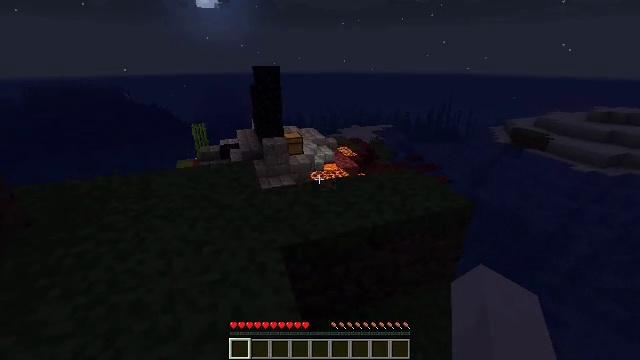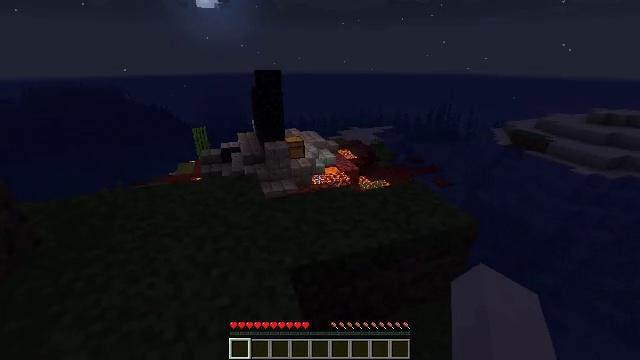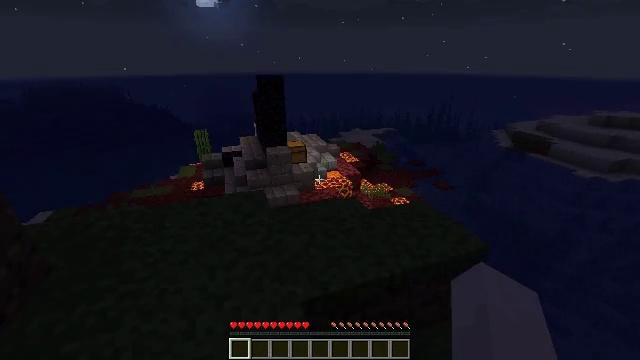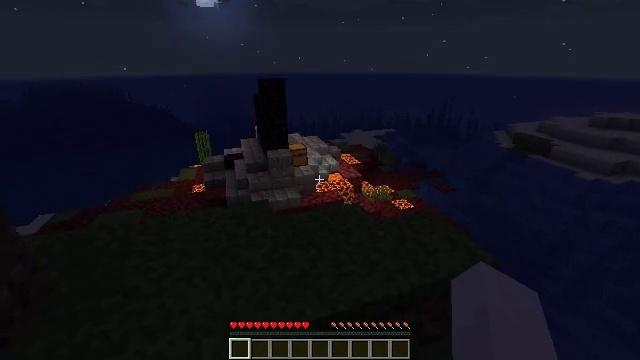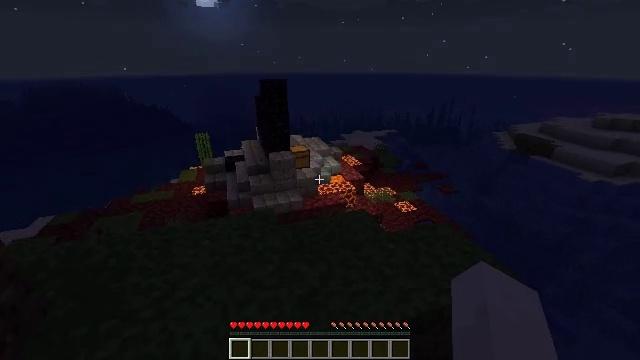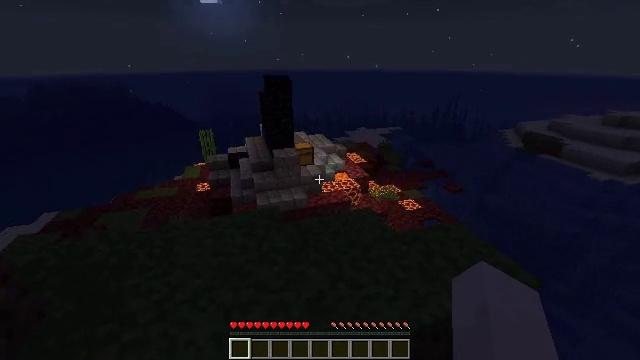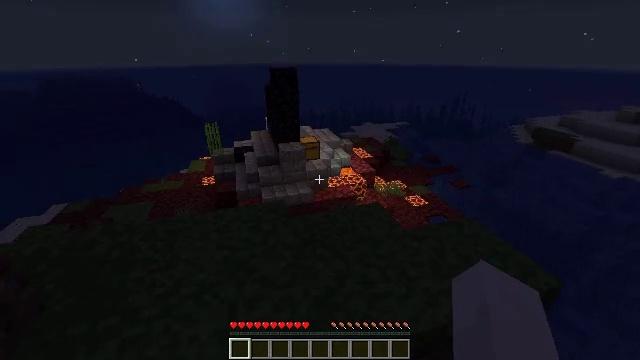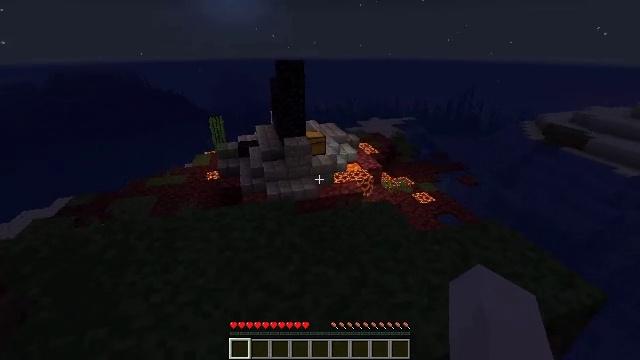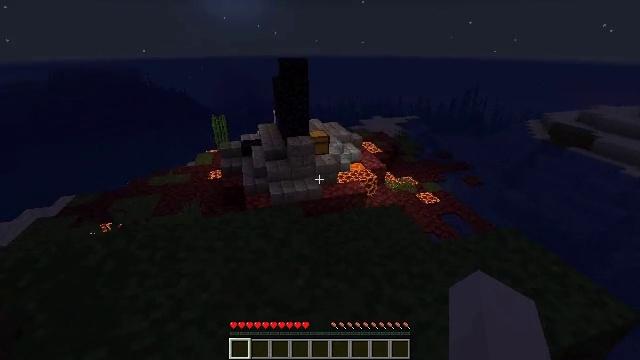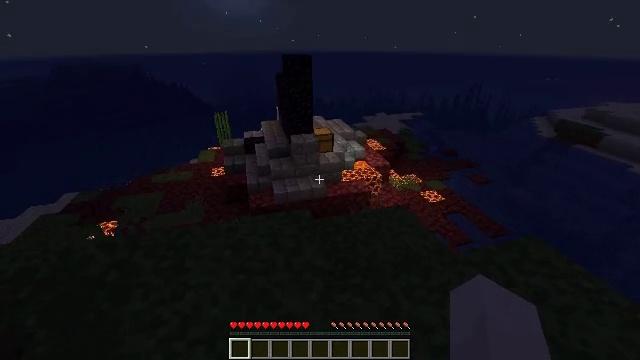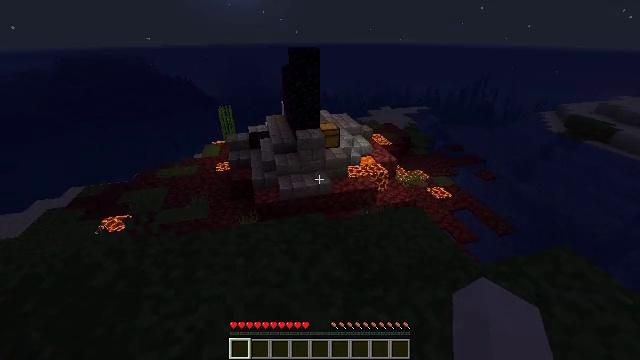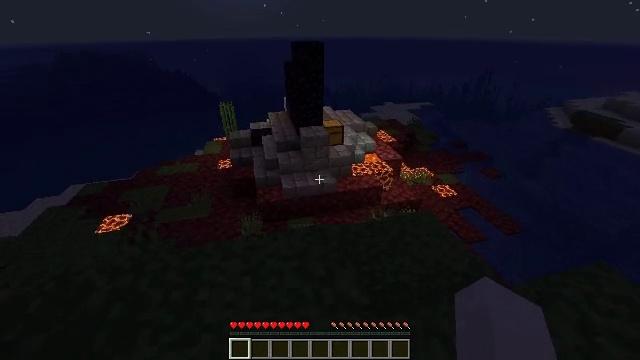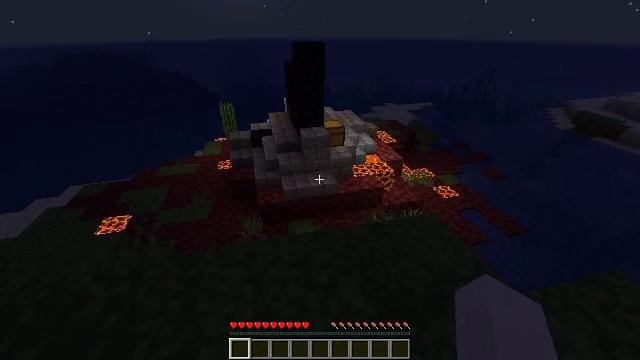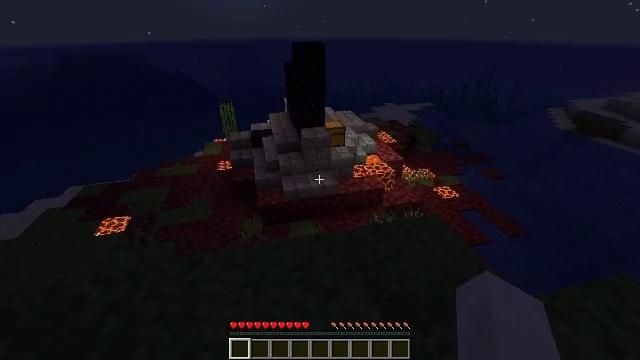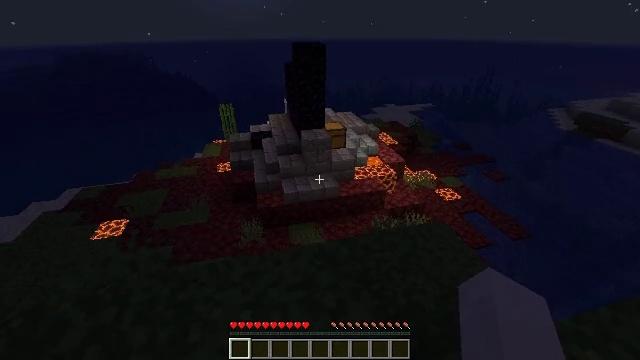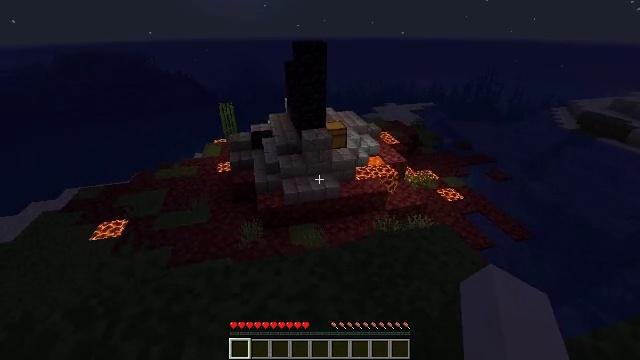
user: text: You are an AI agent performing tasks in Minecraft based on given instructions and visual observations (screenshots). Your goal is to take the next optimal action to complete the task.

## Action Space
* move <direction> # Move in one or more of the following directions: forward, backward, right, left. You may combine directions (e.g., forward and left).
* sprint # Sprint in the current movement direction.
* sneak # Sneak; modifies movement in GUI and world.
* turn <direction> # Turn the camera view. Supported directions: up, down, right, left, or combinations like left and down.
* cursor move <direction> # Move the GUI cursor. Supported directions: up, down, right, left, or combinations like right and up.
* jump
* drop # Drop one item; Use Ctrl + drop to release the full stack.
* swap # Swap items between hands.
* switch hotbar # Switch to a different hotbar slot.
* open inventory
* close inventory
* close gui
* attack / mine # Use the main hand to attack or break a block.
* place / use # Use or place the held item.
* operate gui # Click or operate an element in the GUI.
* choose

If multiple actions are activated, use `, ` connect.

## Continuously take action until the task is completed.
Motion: motion action
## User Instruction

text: Attack the chest to pick it up.
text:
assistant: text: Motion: move forward
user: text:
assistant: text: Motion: move forward
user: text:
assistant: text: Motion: move forward, jump
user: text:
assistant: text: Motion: move forward, jump
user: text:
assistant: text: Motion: move forward, jump
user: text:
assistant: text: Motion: move forward, turn left and down, jump
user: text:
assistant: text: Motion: move forward and move left, turn left
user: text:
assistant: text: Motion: move forward and move left
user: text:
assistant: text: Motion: move forward and move left
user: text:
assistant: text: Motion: move forward, turn down
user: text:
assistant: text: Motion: turn down
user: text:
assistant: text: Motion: no_op
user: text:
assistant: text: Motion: move forward
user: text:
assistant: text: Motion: move forward
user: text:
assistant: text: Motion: move forward
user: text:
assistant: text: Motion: move forward
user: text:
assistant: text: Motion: move forward
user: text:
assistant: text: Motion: move forward
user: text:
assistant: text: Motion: move forward
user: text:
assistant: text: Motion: move forward
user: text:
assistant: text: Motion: move forward and move right, turn down
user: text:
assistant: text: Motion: move right
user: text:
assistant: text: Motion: move right
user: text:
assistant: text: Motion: move right, turn left and down
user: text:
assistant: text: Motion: move right
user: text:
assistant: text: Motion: move right, turn left
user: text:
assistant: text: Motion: no_op
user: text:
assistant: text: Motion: no_op
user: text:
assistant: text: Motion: move forward
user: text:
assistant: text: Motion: move forward